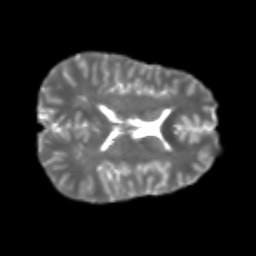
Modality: T2w
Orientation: axial
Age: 22
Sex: male
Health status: healthy
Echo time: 0.074 s